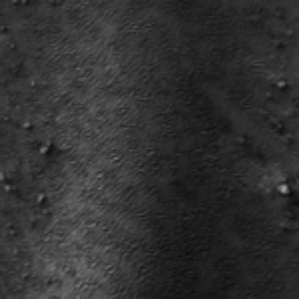
Label: frost